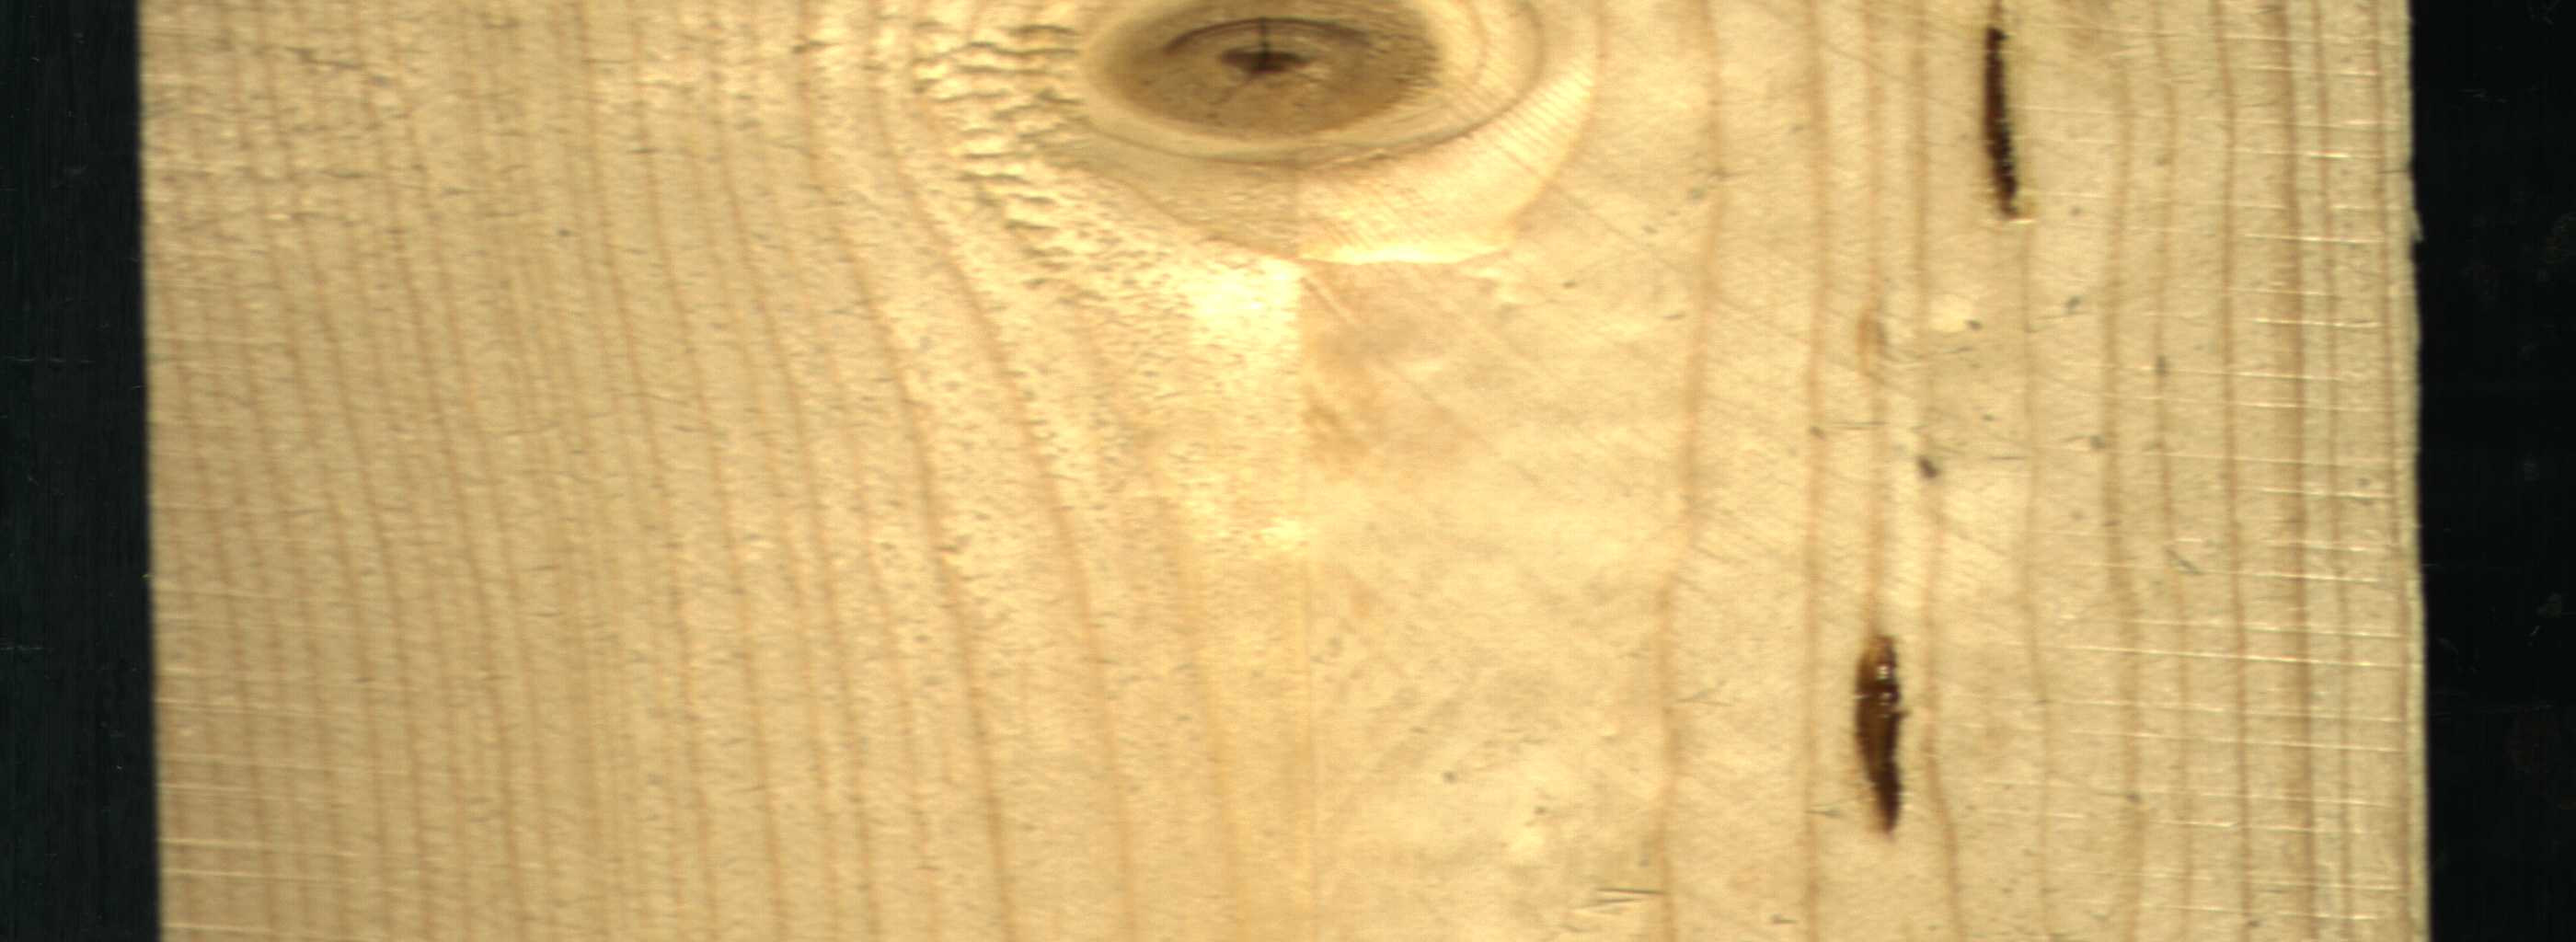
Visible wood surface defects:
resin
resin
Live_Knot